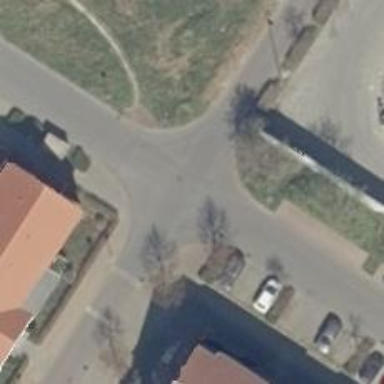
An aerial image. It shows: Residential road.